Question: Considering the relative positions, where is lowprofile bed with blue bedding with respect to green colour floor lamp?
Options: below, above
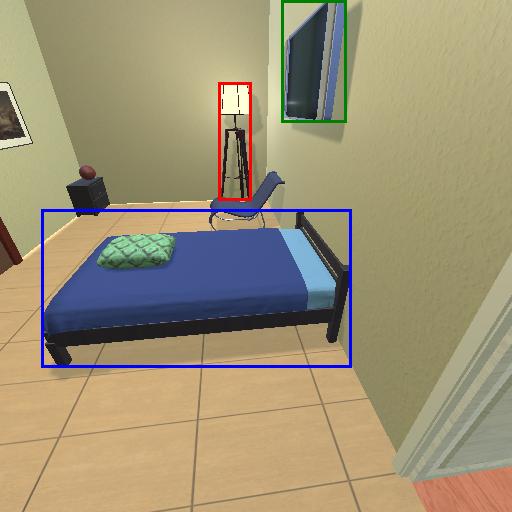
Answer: below